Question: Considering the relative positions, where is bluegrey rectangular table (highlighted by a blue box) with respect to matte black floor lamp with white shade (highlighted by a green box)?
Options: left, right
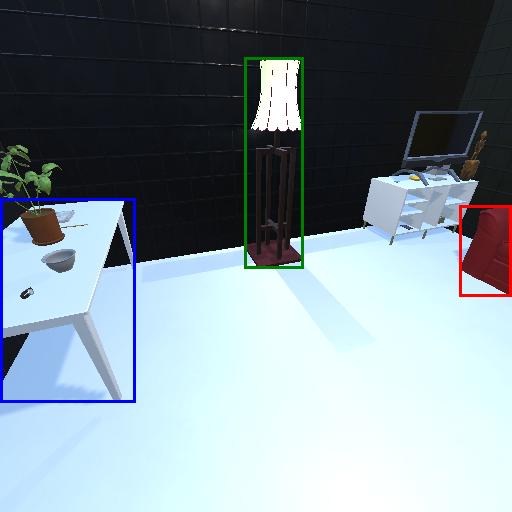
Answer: left